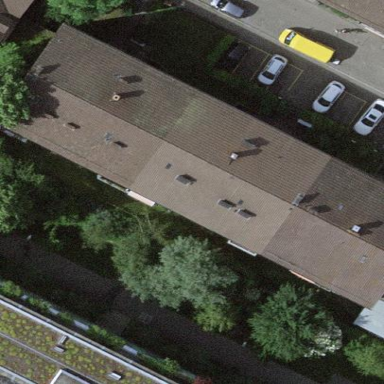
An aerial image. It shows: Gabled roof apartments building with maroon roof tiles.